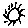
Label: sun